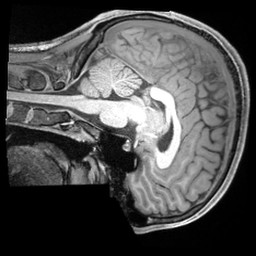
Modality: T1w
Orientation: sagittal
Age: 21
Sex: male
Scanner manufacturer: siemens
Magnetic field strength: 3 T
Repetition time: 2.2 s
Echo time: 0.00218 s